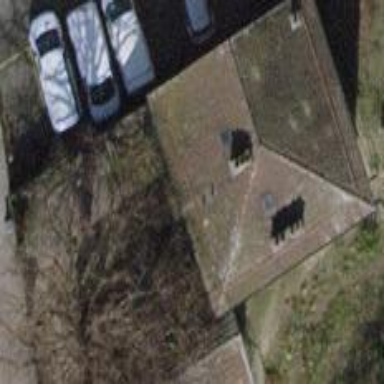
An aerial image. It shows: Building with roof made of roof tiles.